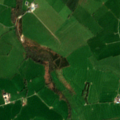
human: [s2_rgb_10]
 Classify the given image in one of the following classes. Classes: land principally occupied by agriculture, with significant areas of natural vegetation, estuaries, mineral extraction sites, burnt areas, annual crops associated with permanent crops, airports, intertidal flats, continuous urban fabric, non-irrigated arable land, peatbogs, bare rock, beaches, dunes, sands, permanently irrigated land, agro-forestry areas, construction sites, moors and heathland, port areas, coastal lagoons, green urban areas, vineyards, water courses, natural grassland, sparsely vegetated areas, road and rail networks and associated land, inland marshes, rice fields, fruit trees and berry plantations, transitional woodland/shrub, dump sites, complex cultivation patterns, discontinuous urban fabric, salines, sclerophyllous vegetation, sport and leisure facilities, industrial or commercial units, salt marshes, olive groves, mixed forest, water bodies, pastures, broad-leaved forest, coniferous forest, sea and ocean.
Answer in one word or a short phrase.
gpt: pastures, complex cultivation patterns